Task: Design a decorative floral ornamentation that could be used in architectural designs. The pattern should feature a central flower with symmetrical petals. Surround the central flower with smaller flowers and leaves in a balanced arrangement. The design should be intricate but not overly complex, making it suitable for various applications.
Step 1082:
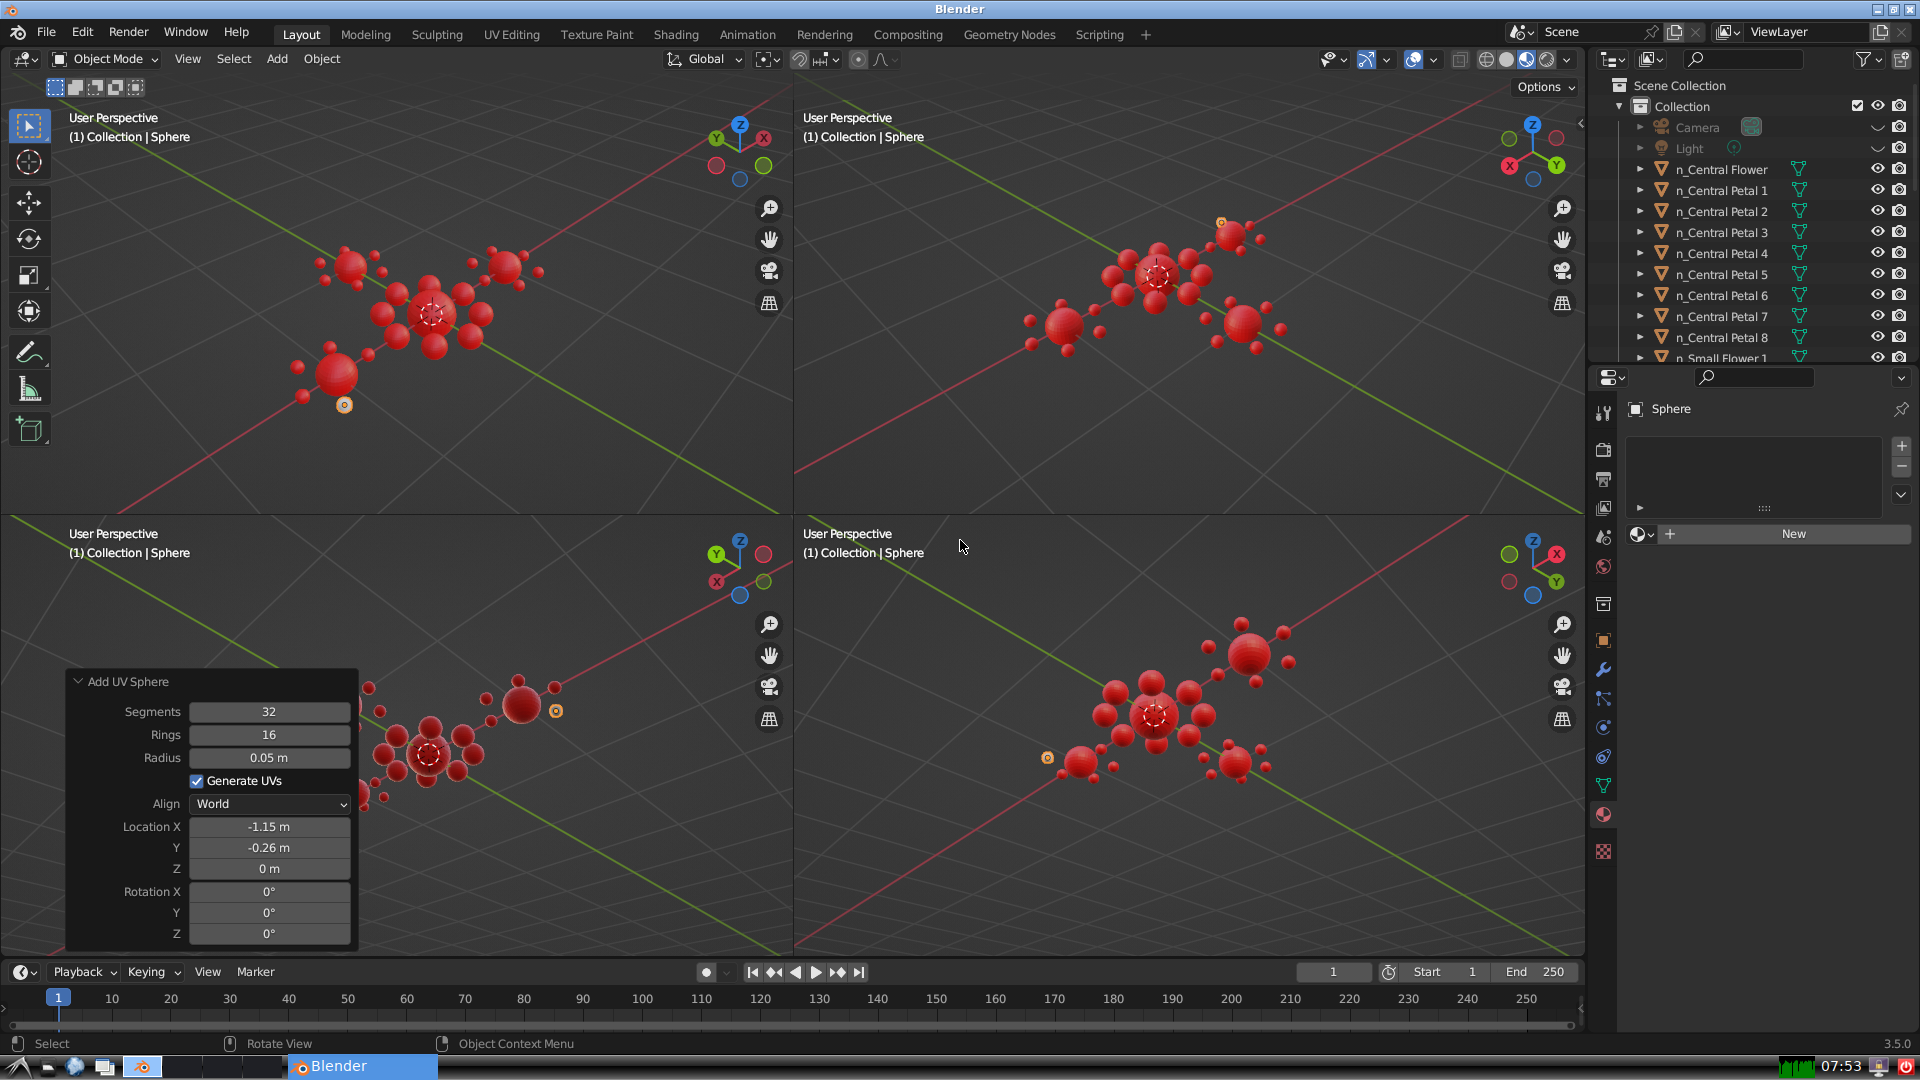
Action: {"key_press": ['Ctrl, Home']}